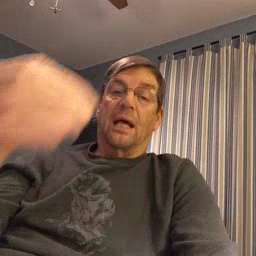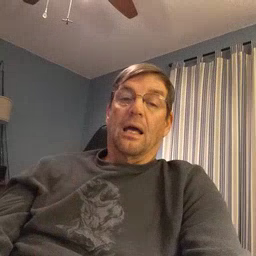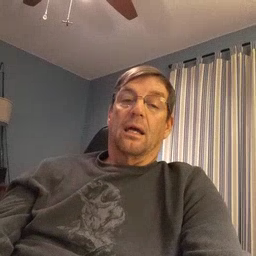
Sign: outside